Question: This has to be a no brainer, but I am stumped. I'm used to using aggregate 'FIRST' in MsAccess, but MySql has no such thing.
Here is a simple table. I want to return the most recent record based on the date,
for each unique 'group ID'. I need the three records in yellow.
I was asked to add my full query. I tried one of the suggestions using the JOIN feature replacing 't' with the temp table name, but it failed to work. "Can't reopen table 't'"
The code is below. I know it's ugly, but it does return the correct data set.
I cleaned up the code a bit and added the JOIN code. Error: "Can't reopen table 't'"

'''
enter code here
DROP TABLE IF EXISTS 'tmpMaxLookupResults';
'''
create temporary table tmpMaxLookupResults
as
'''
SELECT
REPORTS.dtmReportCompleted,
RESULTS.lngMainReport_ID, RESULTS.lngLocationGroupSub_ID
FROM
(tbl_010_040_ProcedureVsTest_Sub as ProcVsSub
INNER JOIN tbl_010_050_CheckLog_RESULTS as RESULTS
ON (ProcVsSub.lngLocationGroupSub_ID = RESULTS.lngLocationGroupSub_ID)
AND (ProcVsSub.lngProcedure_ID = RESULTS.lngProcedure_ID)
AND (ProcVsSub.lngItemizedTestList_ID = RESULTS.lngItemizedTestList_ID)
AND (ProcVsSub.strPasscodeAdmin = RESULTS.strPasscodeAdmin)
AND (ProcVsSub.strCFICode = RESULTS.strCFICode))
INNER JOIN
tbl_000_010_MAIN_REPORT_INFO as REPORTS ON (RESULTS.lngPCC_ID =
REPORTS.lngPCC_ID)
AND (RESULTS.lngProcedure_ID = REPORTS.lngProcedure_ID)
AND (RESULTS.lngMainReport_ID = REPORTS.idMainReport_ID)
AND (RESULTS.strPasscodeAdmin = REPORTS.strPasscodeAdmin)
AND (RESULTS.strCFICode = REPORTS.strCFICode)
WHERE
(((RESULTS.lngProcedure_ID) = 143)
AND ((RESULTS.dtmExpireDate) IS NOT NULL)
AND ((RESULTS.strCFICode) = 'ems'))
GROUP BY RESULTS.lngMainReport_ID, RESULTS.lngLocationGroupSub_ID
ORDER BY (REPORTS.dtmReportCompleted) DESC;
SELECT t.*
FROM tmpMaxLookupResults AS t
JOIN (
SELECT lngLocationGroupSub_ID,
MAX(dtmReportCompleted) AS max_date_completed
FROM tmpMaxLookupResults
GROUP BY lngLocationGroupSub_ID ) AS dt
ON dt.lngLocationGroupSub_ID = t.lngLocationGroupSub_ID AND
dt.max_date_completed = t.dtmReportCompleted
enter code here
'''
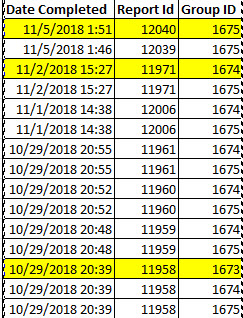
Answer: Try this
'''
SELECT
tn.*
FROM
tableName tn
RIGHT OUTER JOIN
(
SELECT
groupId, MAX(date_completed) as max_date_completed
FROM
tableName
GROUP BY
groupId
) AS gt
ON
(gt.max_date_completed = nt.date_completed AND gt.groupId = nt.groupId)
'''